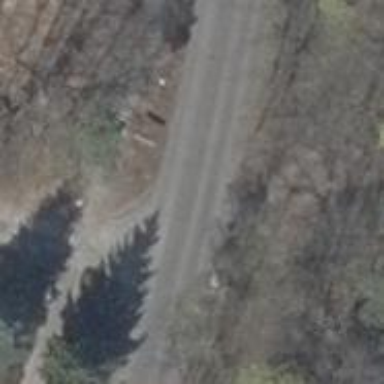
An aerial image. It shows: Residential road with sidewalk on the left side.